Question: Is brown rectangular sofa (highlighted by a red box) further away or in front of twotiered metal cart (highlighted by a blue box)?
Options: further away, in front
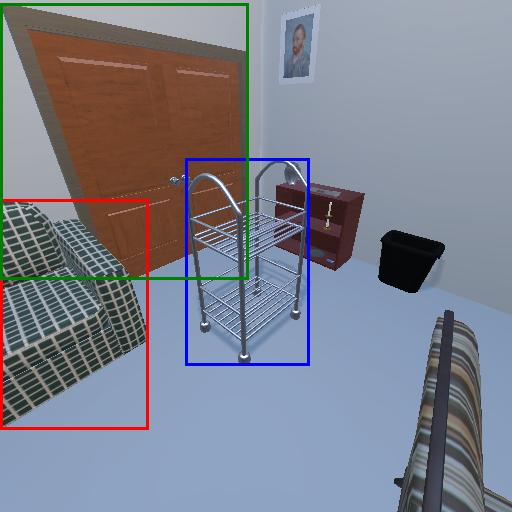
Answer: further away